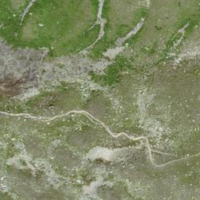
EUNIS habitat code: 26
Species observed at this site:
Rana temporaria